Question: I'm working with some data that I want to display as a nxn grid of plots. To be more clear, there's 21 categories in my data. I want to facet by category, and have those 21 plots in a 5 x 5 square grid (where the orphan is by itself on the fifth row). Thus facet_wrap instead of facet_grid.
I've got the following code written up for doing it (using the good old iris data set for my reproducible example):
'''
library(ggplot2)
library(grid)
cust_theme <- theme_bw() + theme(legend.position="none",
axis.title = element_blank(), axis.ticks = element_blank(),
axis.text = element_blank(), strip.text = element_blank(),
strip.background = element_blank(), panel.margin = unit(0, "lines"),
panel.border = element_rect(size = 0.25, color = "black"),
panel.grid = element_blank())
iris.plot <- ggplot(data = iris, aes(x = Sepal.Length, y = Sepal.Width, color = Species)) +
geom_point() + cust_theme + facet_wrap( ~ Species, ncol = 2) +
labs(title = "Irises by species")
'''
This gives me ALMOST what I want, but not quite:

I've still got a tiny strip of space between the top row of plots and the bottom row. I'd like to get rid of that entirely, but panel.margin is obviously not doing it. Is there a way to do this?
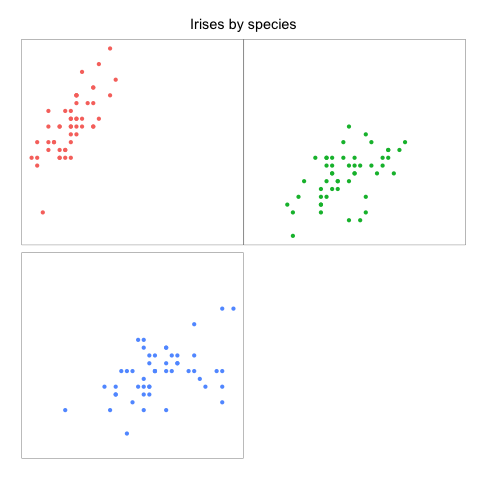
Answer: Change the 'panel.margin' argument to 'panel.margin = unit(c(-0.5,0-0.5,0), "lines")'. For some reason the top and bottom margins need to be negative to line up perfectly. Here is the result: